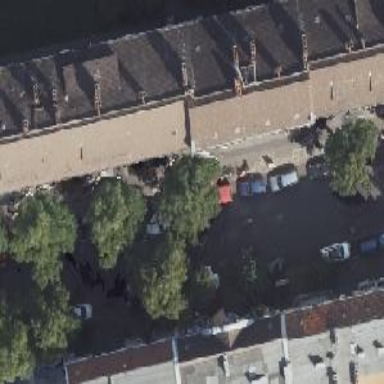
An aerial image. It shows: Bicycle parking located on the sidewalk.